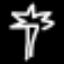
Label: palm tree